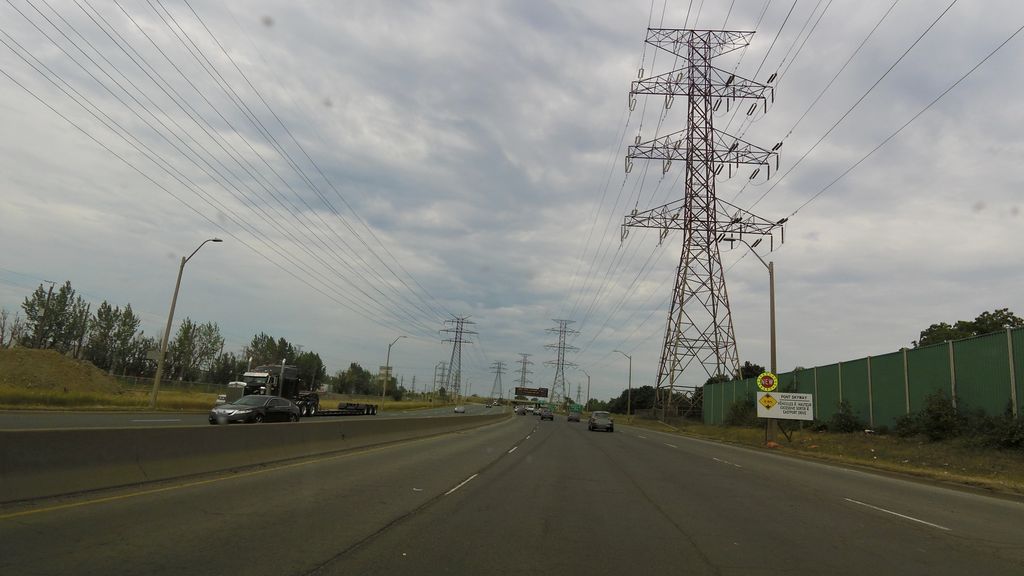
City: hamilton